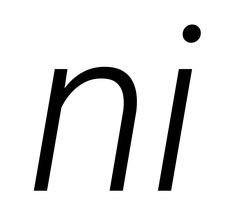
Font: Roboto-Italic_Light_Italic